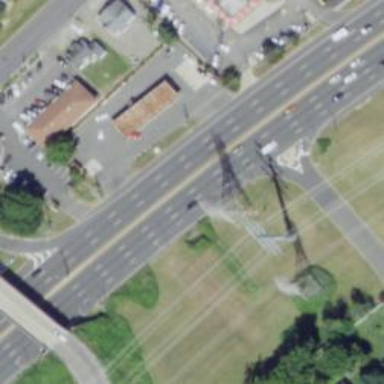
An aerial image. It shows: Lattice structure tower used for power transmission.